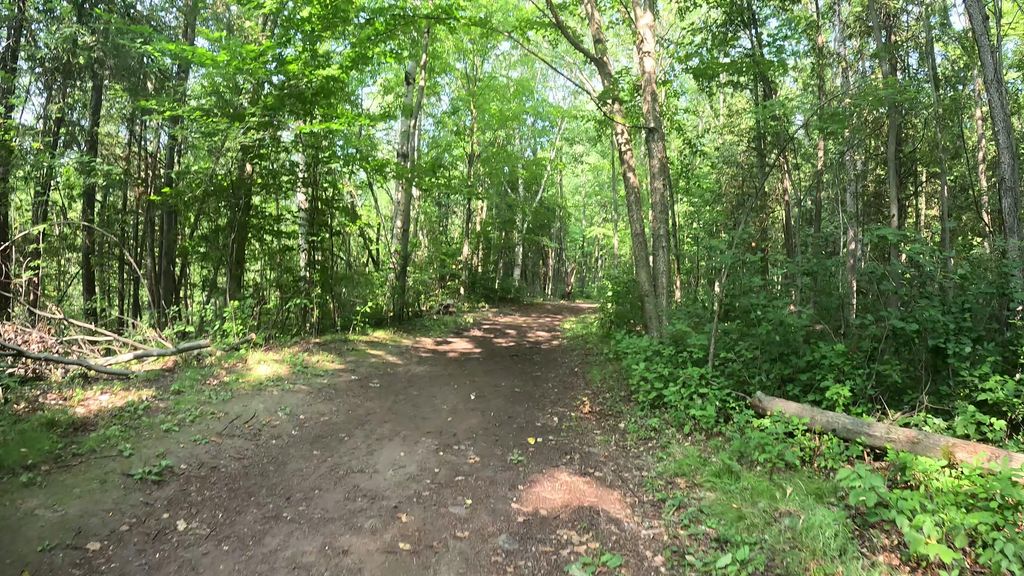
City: ottawa-gatineau